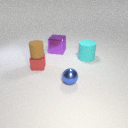
small blue metal sphere in front of large purple metal cube